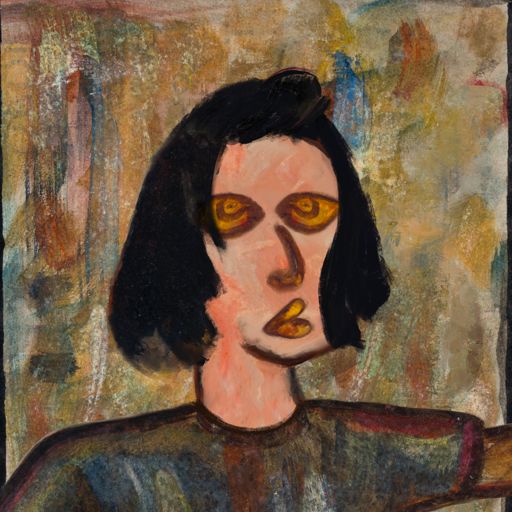
Background: Pipe, Head And Neck Side: Roy_Bahadur, Face Side: Comrade, Bust: Mosgoul, Hair Side: Mosgoul, Head Accessory: Blank, Second Necklace: Blank, Necklace: Blank, Baby: Blank